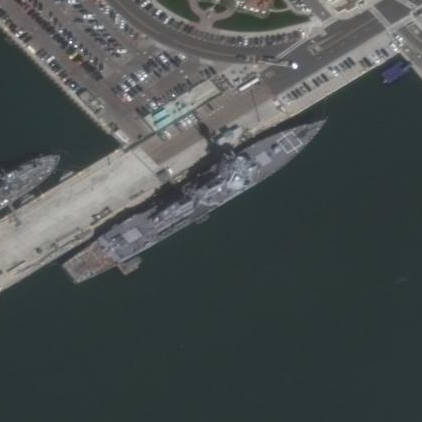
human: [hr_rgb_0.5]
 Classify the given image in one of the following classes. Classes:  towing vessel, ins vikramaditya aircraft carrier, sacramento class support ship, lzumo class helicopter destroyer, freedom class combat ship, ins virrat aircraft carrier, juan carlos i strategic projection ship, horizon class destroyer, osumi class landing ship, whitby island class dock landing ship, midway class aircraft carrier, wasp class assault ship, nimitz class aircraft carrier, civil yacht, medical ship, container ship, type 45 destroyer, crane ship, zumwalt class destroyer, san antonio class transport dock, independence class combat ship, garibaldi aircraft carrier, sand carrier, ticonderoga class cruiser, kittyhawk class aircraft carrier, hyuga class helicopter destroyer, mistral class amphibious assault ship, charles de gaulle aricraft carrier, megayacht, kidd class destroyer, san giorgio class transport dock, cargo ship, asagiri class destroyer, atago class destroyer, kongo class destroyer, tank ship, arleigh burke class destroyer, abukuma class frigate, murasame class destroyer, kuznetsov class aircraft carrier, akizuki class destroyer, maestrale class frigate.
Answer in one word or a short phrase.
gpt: Arleigh Burke class destroyer